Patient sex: M
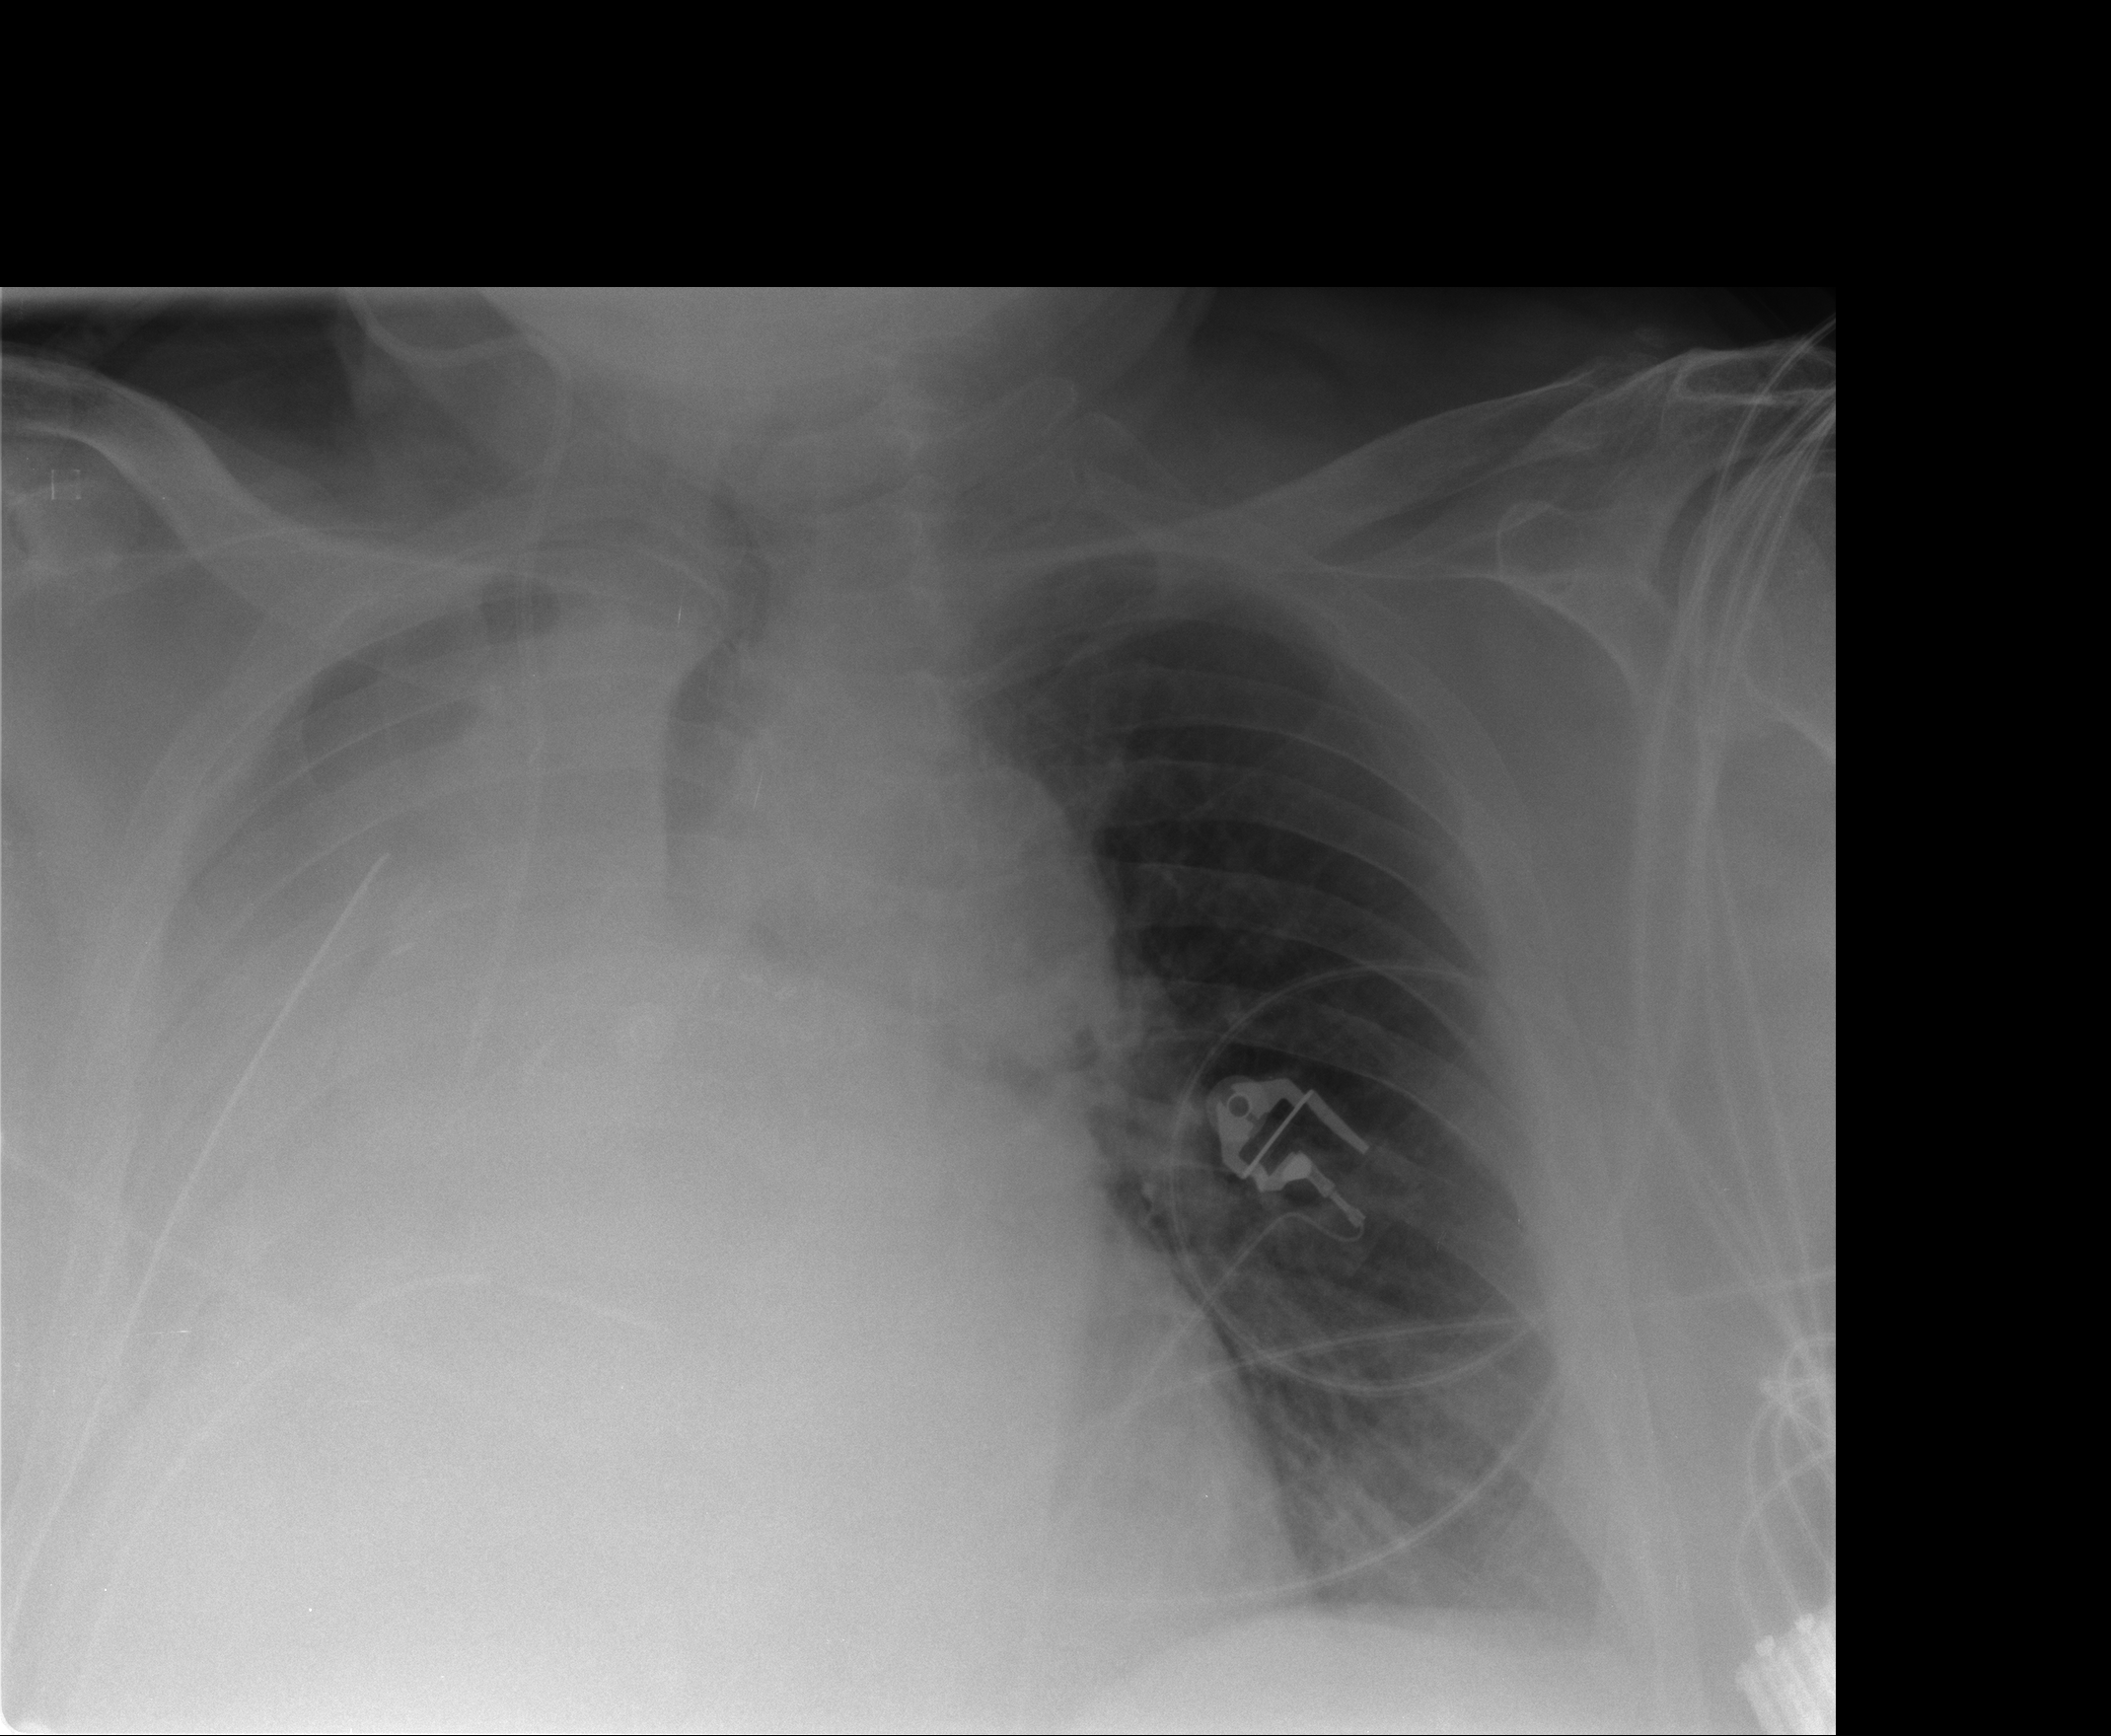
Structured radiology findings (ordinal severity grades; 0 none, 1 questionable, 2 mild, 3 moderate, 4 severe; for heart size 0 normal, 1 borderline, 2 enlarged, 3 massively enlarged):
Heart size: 2
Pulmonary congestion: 0
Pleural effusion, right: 3
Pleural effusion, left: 2
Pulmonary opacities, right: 1
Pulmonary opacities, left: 0
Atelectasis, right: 4
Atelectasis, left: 2